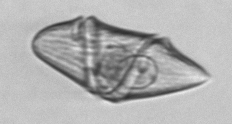
Label: Gyrodinium